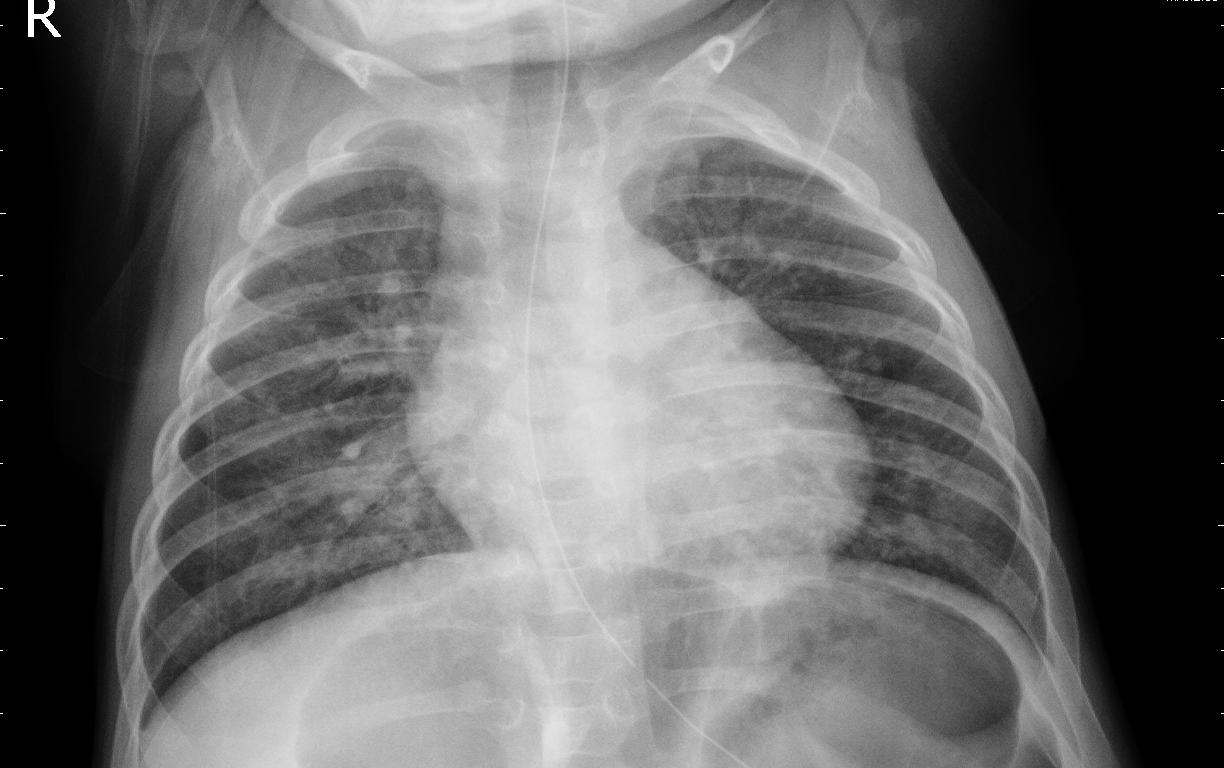
Diagnosis: PNEUMONIA